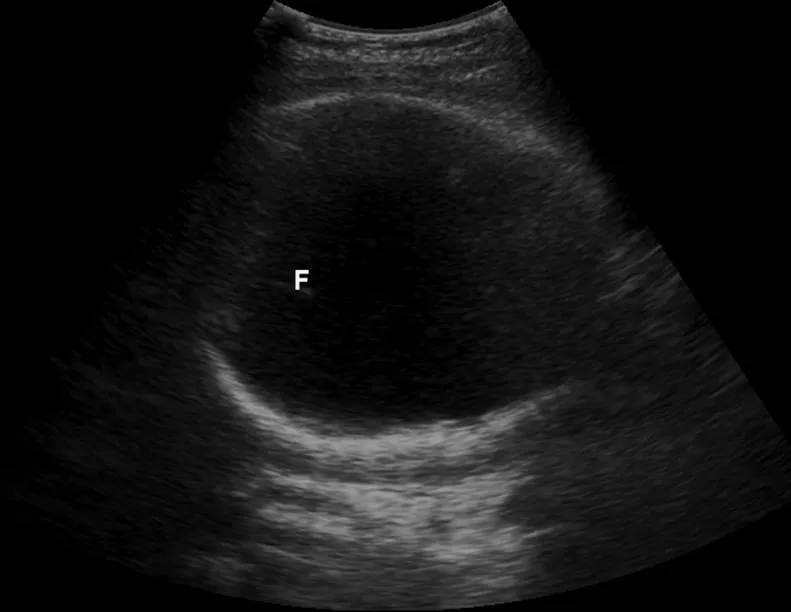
Prenatal ultrasound scans image of the fetus. . Transabdominal transverse section of the fetal head shows disrupted falx (F).
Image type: radiology (ultrasound)